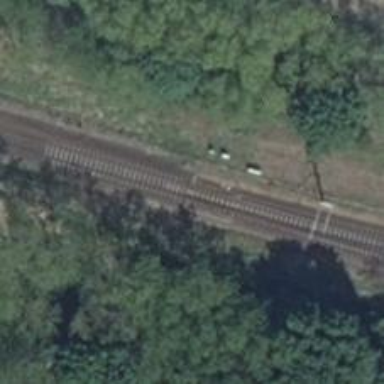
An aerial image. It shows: Railway switch with the turnout side on the left.